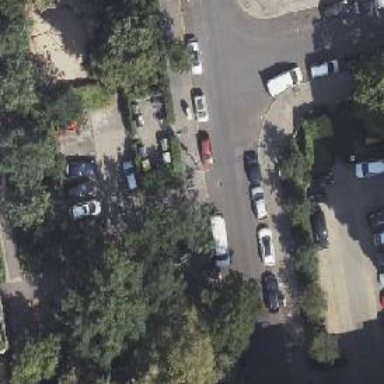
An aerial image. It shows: Parking lane barrier.